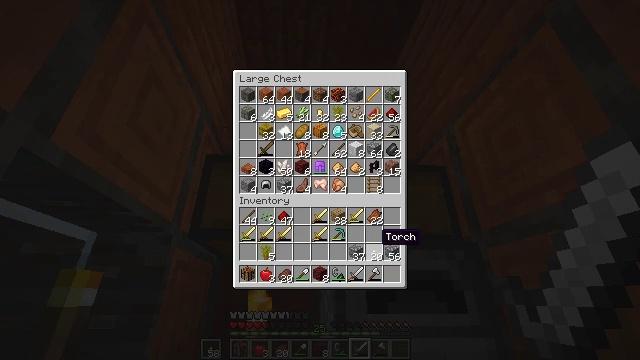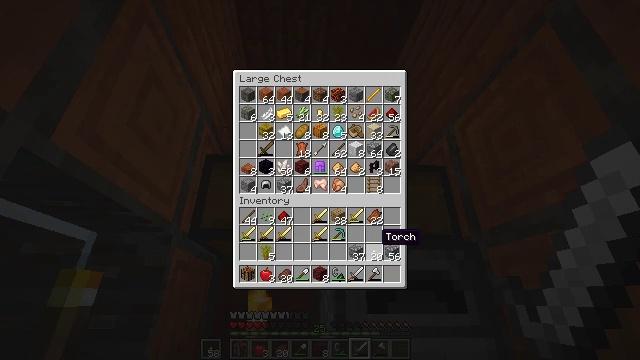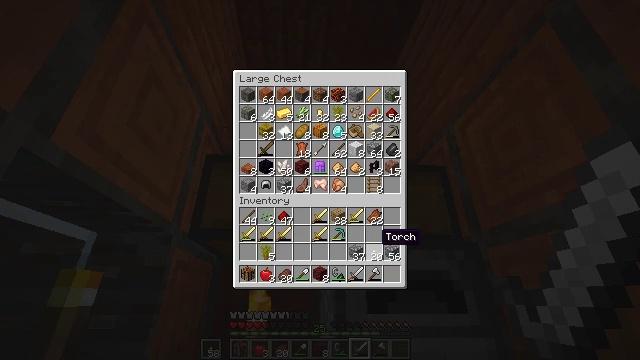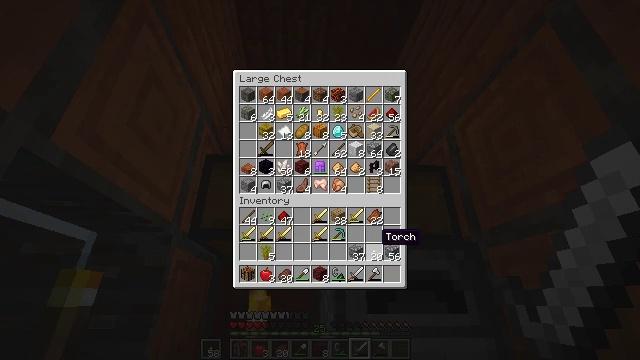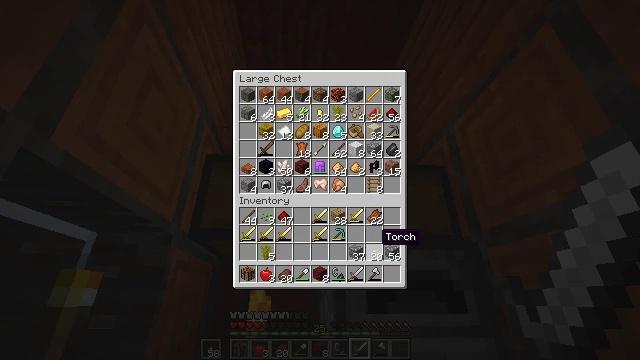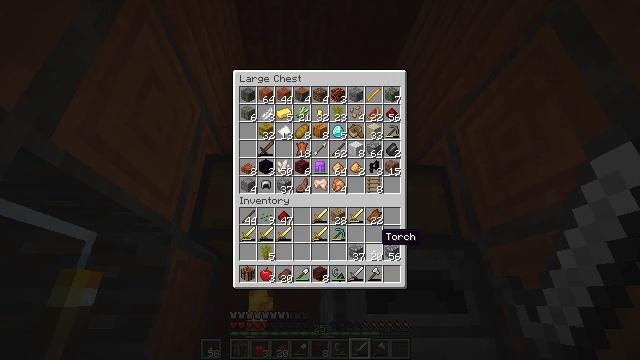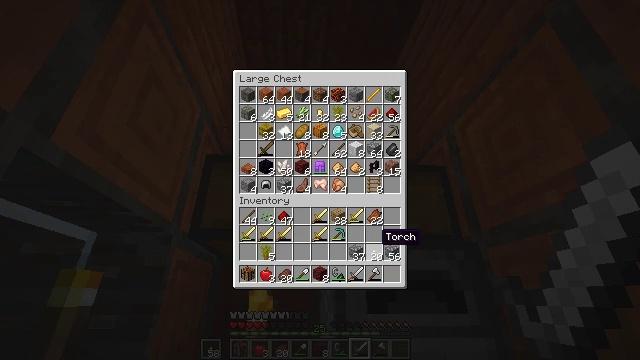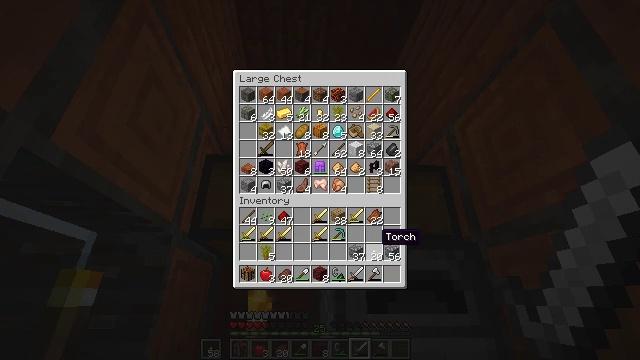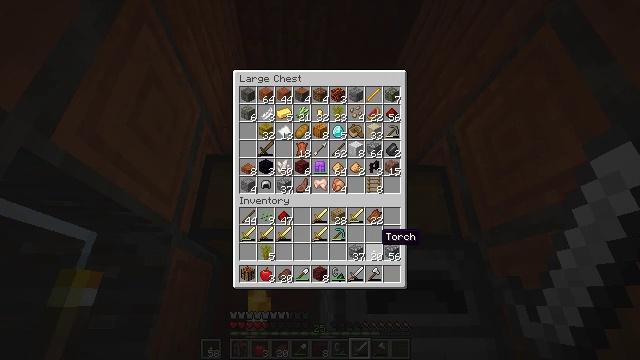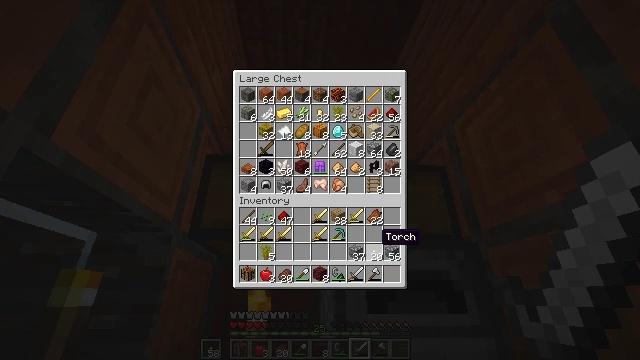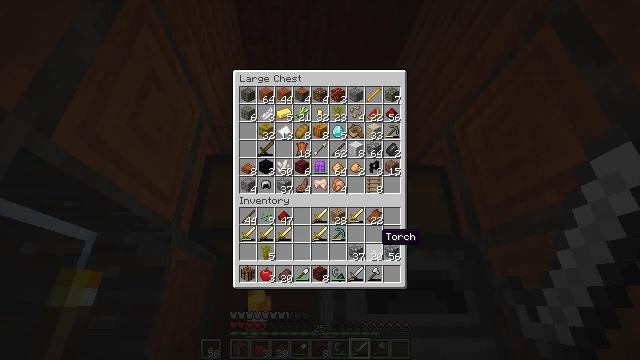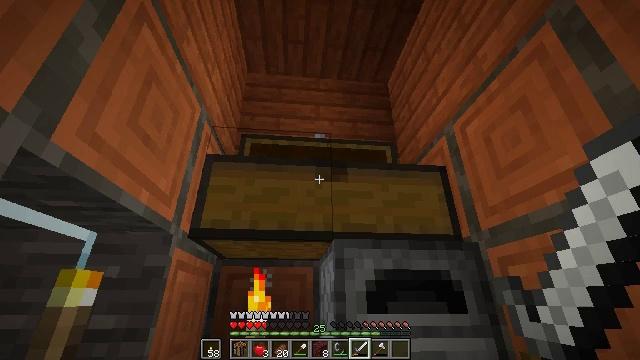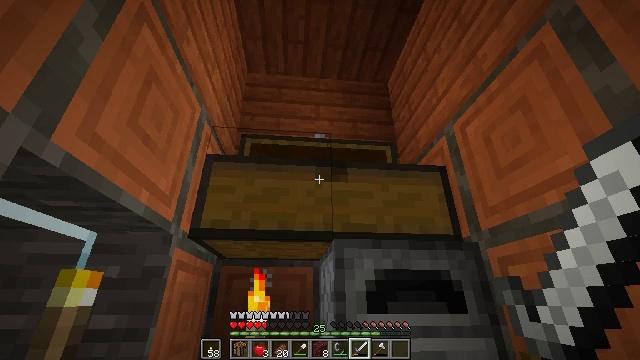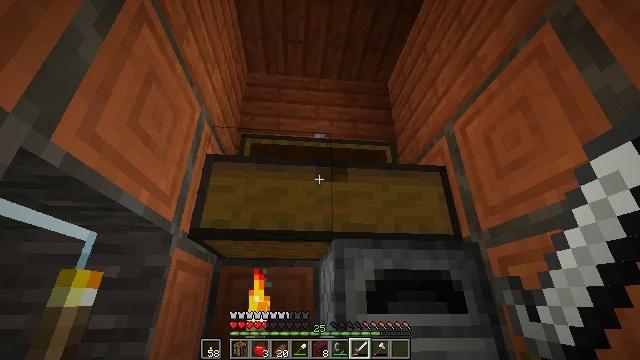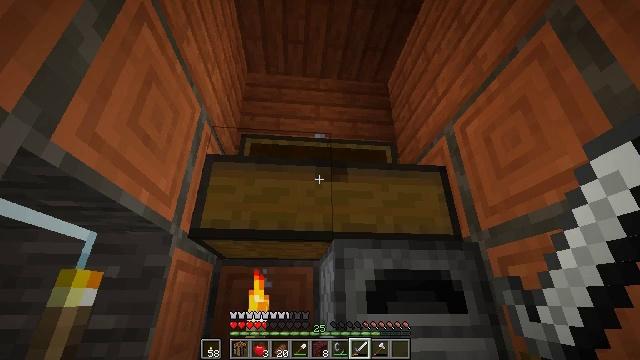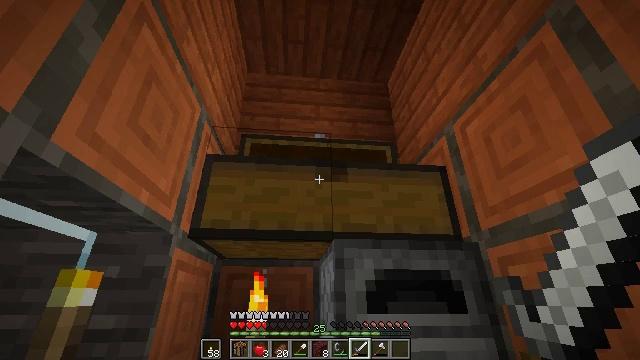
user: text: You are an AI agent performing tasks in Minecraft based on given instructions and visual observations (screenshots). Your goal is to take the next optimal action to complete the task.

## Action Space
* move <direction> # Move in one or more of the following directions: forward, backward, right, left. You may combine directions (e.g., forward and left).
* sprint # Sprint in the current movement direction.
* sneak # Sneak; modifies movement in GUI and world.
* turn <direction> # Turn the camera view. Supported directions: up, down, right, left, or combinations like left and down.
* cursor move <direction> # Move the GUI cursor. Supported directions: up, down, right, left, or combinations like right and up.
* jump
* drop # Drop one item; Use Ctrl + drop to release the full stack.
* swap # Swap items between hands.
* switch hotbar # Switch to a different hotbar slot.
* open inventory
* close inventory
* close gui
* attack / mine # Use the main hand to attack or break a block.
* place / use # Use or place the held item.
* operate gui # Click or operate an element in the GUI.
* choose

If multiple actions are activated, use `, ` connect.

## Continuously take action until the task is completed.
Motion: motion action
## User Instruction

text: Combine materials to craft a diamond sword.
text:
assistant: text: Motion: no_op
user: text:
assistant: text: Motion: no_op
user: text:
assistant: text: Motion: no_op
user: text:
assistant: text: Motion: no_op
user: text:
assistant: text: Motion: no_op
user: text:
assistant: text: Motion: no_op
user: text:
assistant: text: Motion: no_op
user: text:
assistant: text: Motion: no_op
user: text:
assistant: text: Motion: no_op
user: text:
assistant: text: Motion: no_op
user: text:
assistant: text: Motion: no_op
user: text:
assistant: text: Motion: close gui
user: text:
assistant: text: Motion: no_op
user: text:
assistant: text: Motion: no_op
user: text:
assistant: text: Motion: no_op
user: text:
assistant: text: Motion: no_op
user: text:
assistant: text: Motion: no_op
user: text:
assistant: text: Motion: no_op
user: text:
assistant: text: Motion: no_op
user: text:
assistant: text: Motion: no_op
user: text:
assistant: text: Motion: no_op
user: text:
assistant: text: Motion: open inventory
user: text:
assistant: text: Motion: open inventory
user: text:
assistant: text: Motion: open inventory
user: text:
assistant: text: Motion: open inventory
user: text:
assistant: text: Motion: no_op
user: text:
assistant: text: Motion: no_op
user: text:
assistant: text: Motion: no_op
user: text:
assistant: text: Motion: no_op
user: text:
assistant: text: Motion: no_op